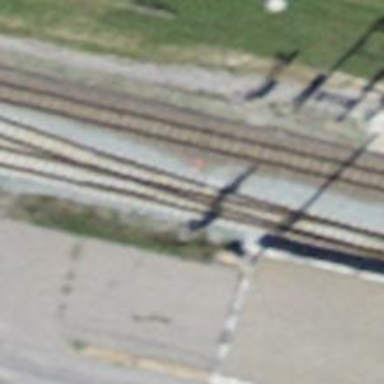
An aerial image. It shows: Railway signal.